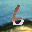
Label: 6